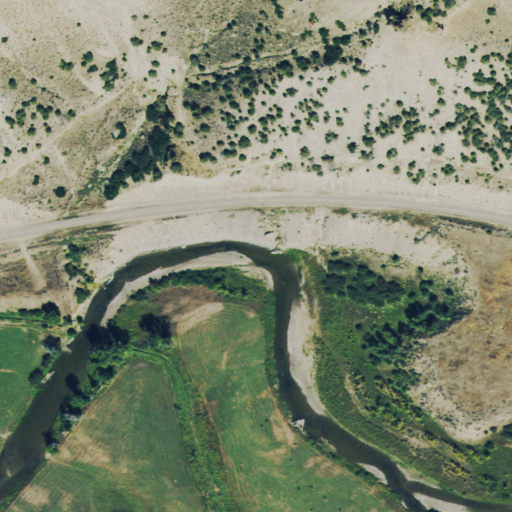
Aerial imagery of valley in Colorado named Peck Homestead Gulch containing shrub, pasture, evergreen forest, open development, woody wetlands, open water, and low intensity development